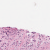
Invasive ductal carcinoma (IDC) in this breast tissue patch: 0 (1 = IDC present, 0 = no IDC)